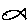
Label: fish